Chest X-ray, PA view. Patient: 49 years old, sex F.
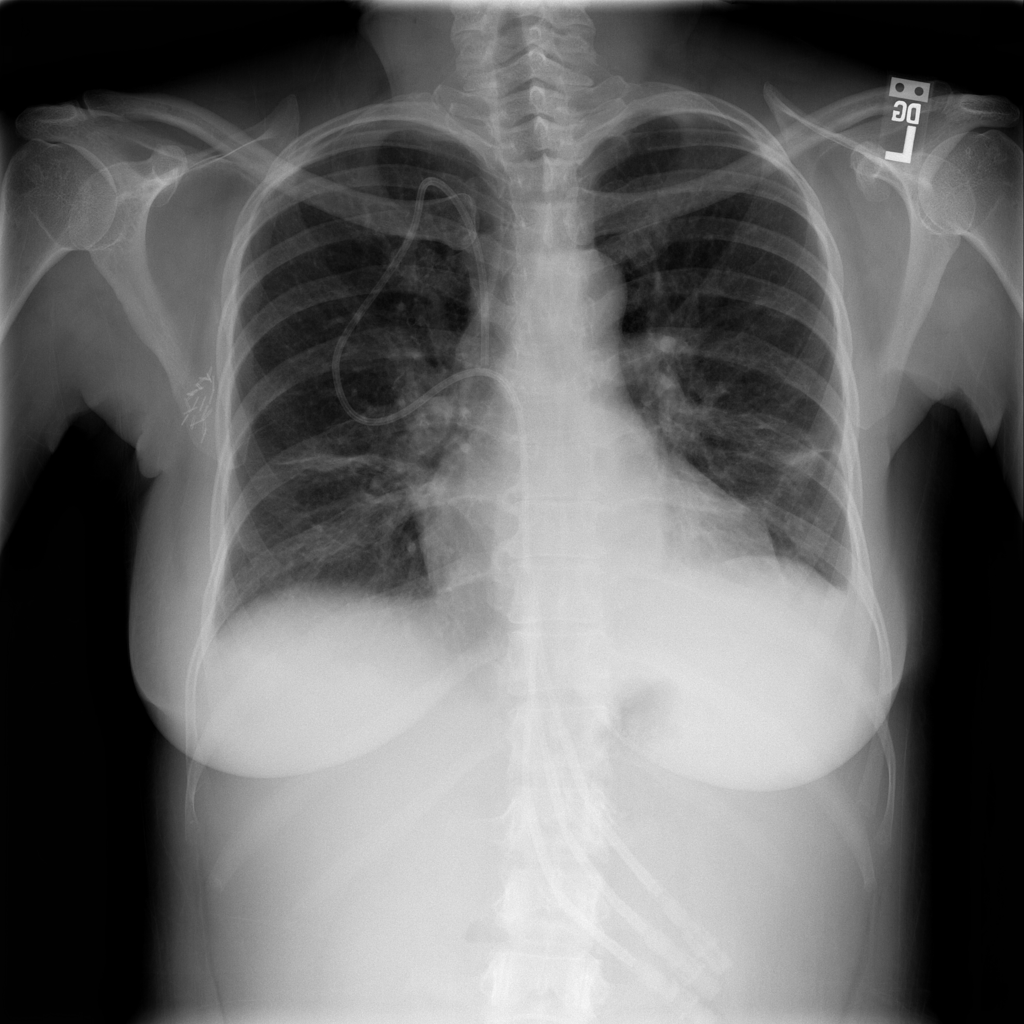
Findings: No Finding